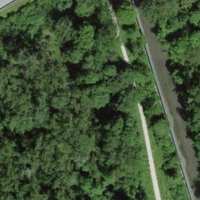
EUNIS habitat code: 41
Species observed at this site:
Prunus padus